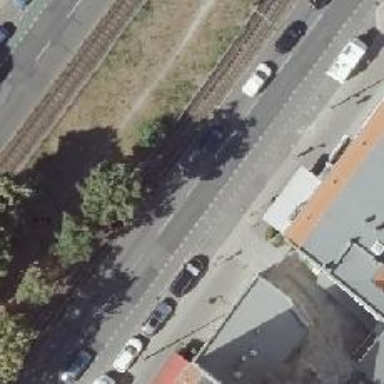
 classified as primary highway. It is dual carriageway with parking available on the right side of the street."